A spectrogram of one vibration snapshot from a rotating bearing is shown (time on one axis, frequency on the other). Diagnose the bearing from this image, choosing from: normal, inner_race, outer_race, ball.
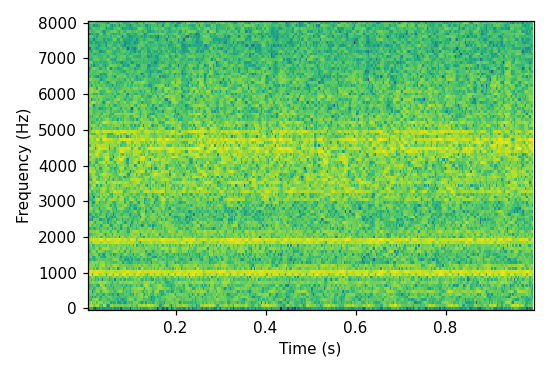
Answer: outer_race